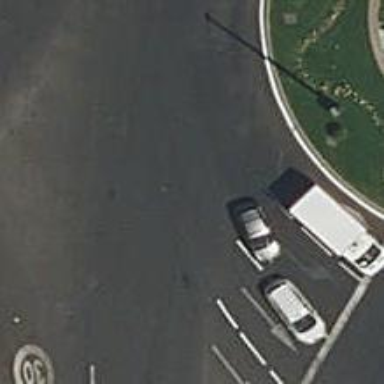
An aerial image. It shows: Secondary road with asphalt surface leading to circular junction.